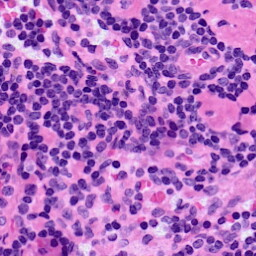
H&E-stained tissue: LymphNode